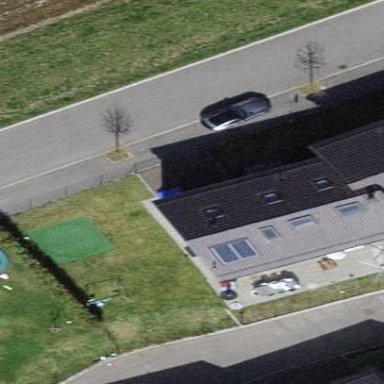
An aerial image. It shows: Simple house.